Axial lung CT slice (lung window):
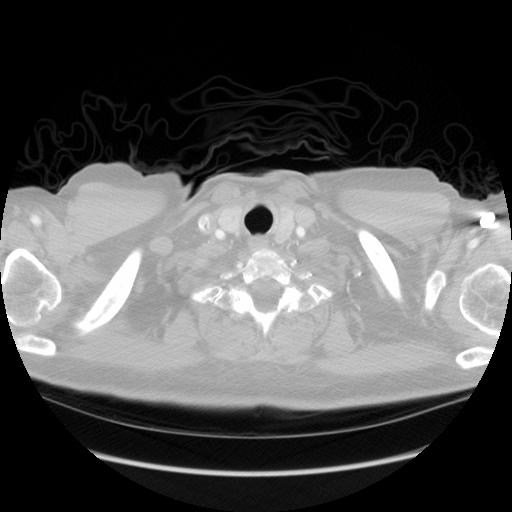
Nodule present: no